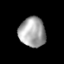
Tissue: lung
Cell type: Epithelial cells
Senescence score: 0.2305
Nuclear area (px): 774
Mean DAPI intensity: 163.911